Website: crate-barrel
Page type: billing-address
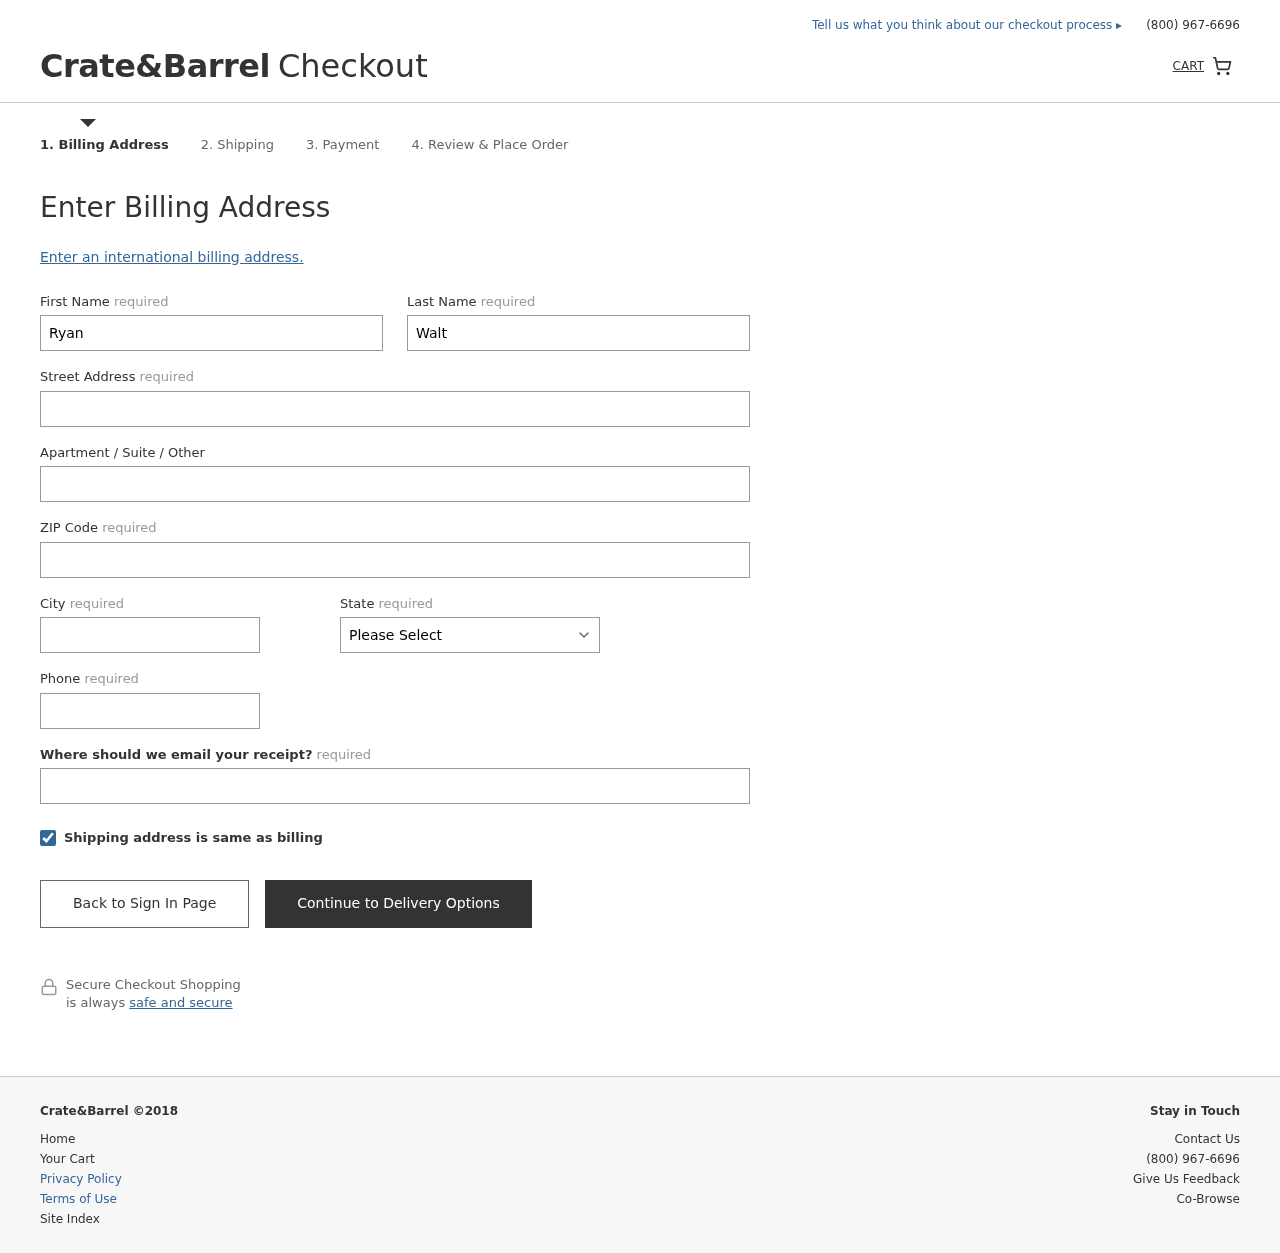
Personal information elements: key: PII_STATE
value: Nebraska
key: PII_FIRSTNAME
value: Ryan
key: PII_LASTNAME
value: Walter
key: PII_STREET
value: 5012 Lauren Mount Suite 212
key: PII_POSTCODE
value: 36394
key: PII_CITY
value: East Melissafort
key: PII_PHONE
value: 9949467959
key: PII_EMAIL
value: rwalter@yahoo.com